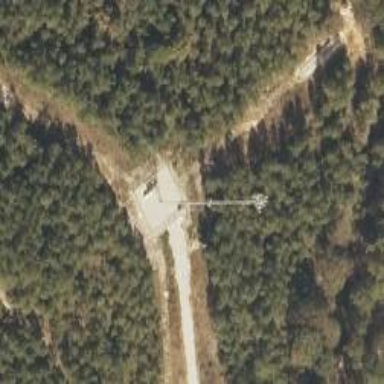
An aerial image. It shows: Communication mast tower.